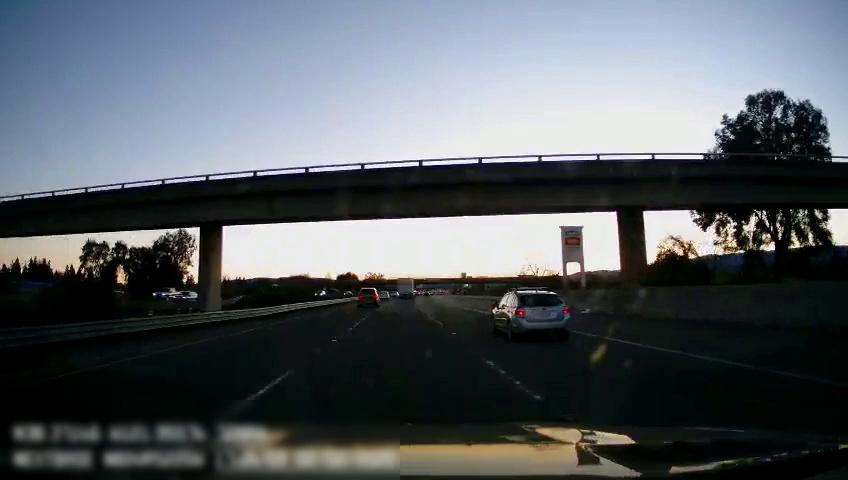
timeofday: Dusk/Dawn/Twilight
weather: Cloudy
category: Drivable Space
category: Vehicles | Car
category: Vehicles | Truck
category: Vehicles | SUV
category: Vehicles | Car
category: Vehicles | SUV
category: Vehicles | Truck
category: Vehicles | SUV
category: Lanes | Alternate Lane
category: Lanes | Current Lane
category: Lanes | Current Lane
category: Lanes | Alternate Lane